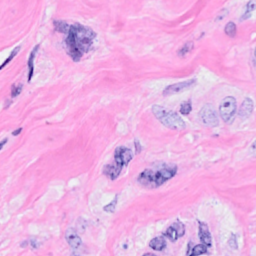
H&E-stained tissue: Breast